Question: I want to display a '<h1>' tag and 'button' tag in same line, but the 'button' appear slightly below. I marked In green where I want to display it:

'''
h1{
display:inline-block;
}
.log {
width:60%;
height: 30%;
position: absolute;
border: 1px solid #f9f2f2;
border-radius: 10px;
background: -o-linear-gradient(bottom, #e5e3e3 5%, #ffffff 100%);
background: -webkit-gradient(linear, left top, left bottom, color-stop(0.05, #e5e3e3), color-stop(1, #ffffff));
background: -moz-linear-gradient(center top, #e5e3e3 5%, #ffffff 100%);
filter: progid: DXImageTransform.Microsoft.gradient(startColorstr="#e5e3e3", endColorstr="#ffffff");
background: -o-linear-gradient(top, #e5e3e3, ffffff);
background-color: #e5e3e3;
border: 0px solid #f9f2f2;
text-align: center;
line-height:20px;
border-width: 0px 0px 1px 1px;
}
'''
'''
<div class="log">
<h1>Profile</h1>
<form method="post">
<button class="logout" name="logout" >Logout</button>
</form>
</div>
'''
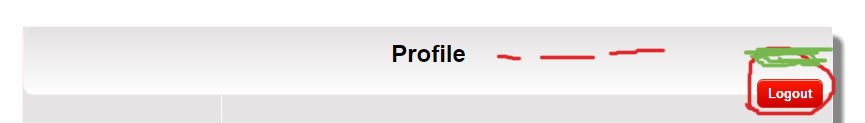
Answer: I have just modified this:
'''
form {
float: right;
display: inline-block;
margin-top: 20px;
}
'''
'''
h1 {
display: inline-block;
}
.log {
width: 60%;
height: 30%;
position: absolute;
border: 1px solid #f9f2f2;
border-radius: 10px;
background: -o-linear-gradient(bottom, #e5e3e3 5%, #ffffff 100%);
background: -webkit-gradient(linear, left top, left bottom, color-stop(0.05, #e5e3e3), color-stop(1, #ffffff));
background: -moz-linear-gradient(center top, #e5e3e3 5%, #ffffff 100%);
filter: progid: DXImageTransform.Microsoft.gradient(startColorstr="#e5e3e3", endColorstr="#ffffff");
background: -o-linear-gradient(top, #e5e3e3, ffffff);
background-color: #e5e3e3;
border: 0px solid #f9f2f2;
text-align: center;
line-height: 20px;
border-width: 0px 0px 1px 1px;
}
form {
float: right;
display: inline-block;
margin-top: 20px;
}
'''
'''
<div class="log">
<h1>Profile</h1>
<form method="post">
<button class="logout" name="logout">Logout</button>
</form>
</div>
<!--End of log div -->
'''
or you can do it with:
'''
form{
display:inline;
}
'''